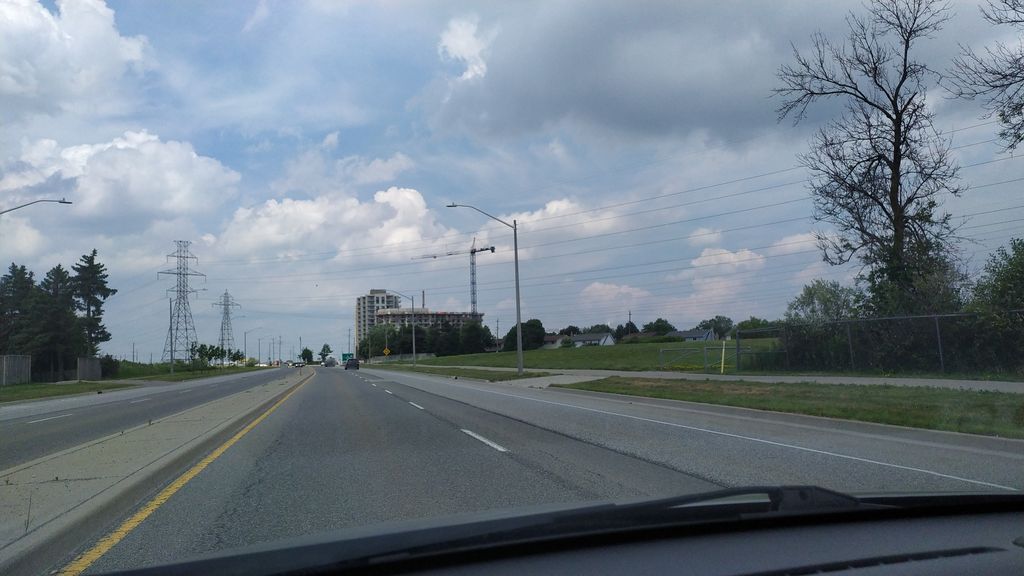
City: kitchener-waterloo